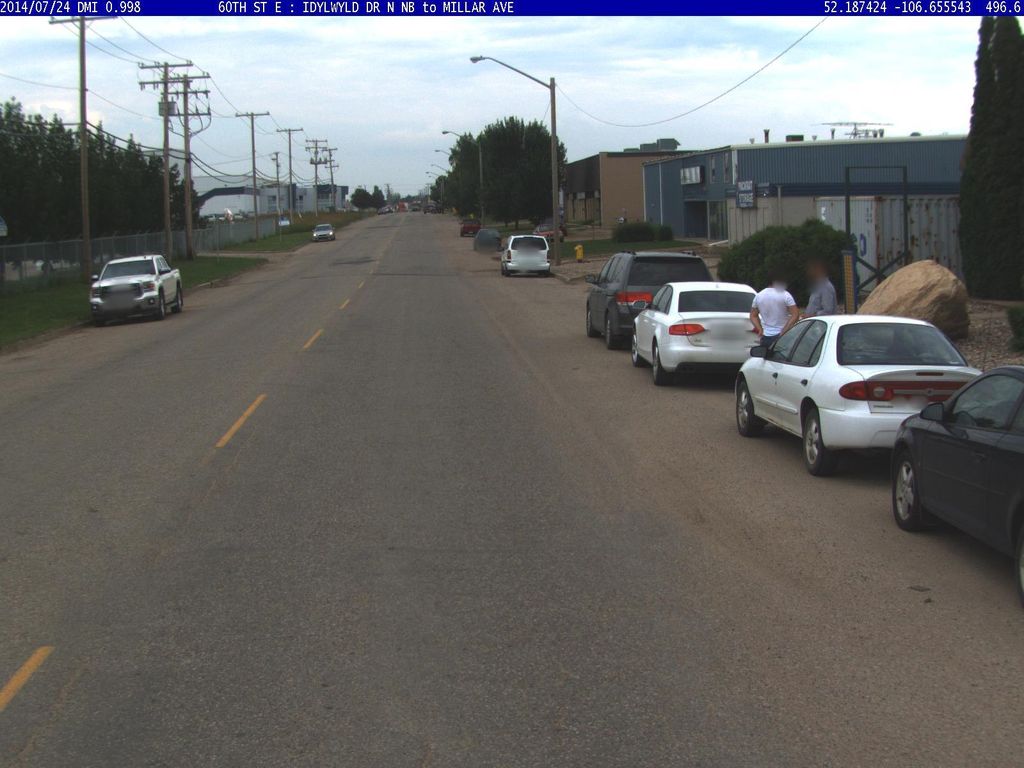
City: saskatoon